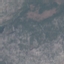
Land use / land cover: HerbaceousVegetation